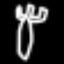
Label: fork